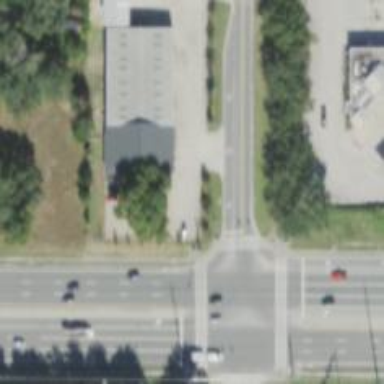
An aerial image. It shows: Tertiary road with asphalt surface and sidewalk on the left.